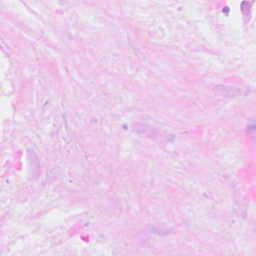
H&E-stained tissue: Breast